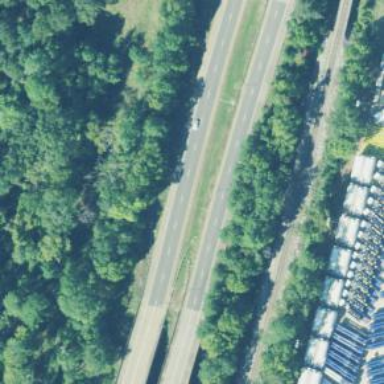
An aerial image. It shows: This image shows trunk highway that functions as expressway.